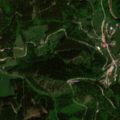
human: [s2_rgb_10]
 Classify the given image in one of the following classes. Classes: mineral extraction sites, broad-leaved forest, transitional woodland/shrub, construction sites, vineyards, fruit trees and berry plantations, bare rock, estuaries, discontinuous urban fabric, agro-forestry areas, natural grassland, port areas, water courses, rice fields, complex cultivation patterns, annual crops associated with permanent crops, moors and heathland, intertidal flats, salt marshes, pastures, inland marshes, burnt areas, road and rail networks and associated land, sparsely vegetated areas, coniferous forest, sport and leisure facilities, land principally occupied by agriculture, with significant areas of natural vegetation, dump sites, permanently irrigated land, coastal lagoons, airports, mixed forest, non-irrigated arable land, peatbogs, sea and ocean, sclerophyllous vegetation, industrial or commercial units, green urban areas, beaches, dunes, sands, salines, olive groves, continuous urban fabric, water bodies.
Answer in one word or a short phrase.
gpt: discontinuous urban fabric, pastures, broad-leaved forest, coniferous forest, mixed forest